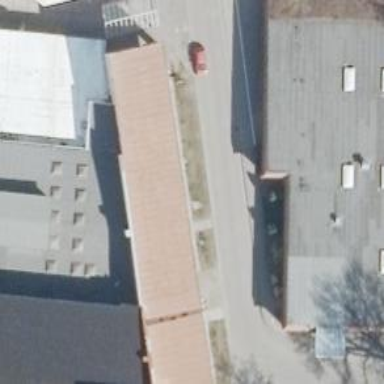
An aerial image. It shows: Veterinary facility.